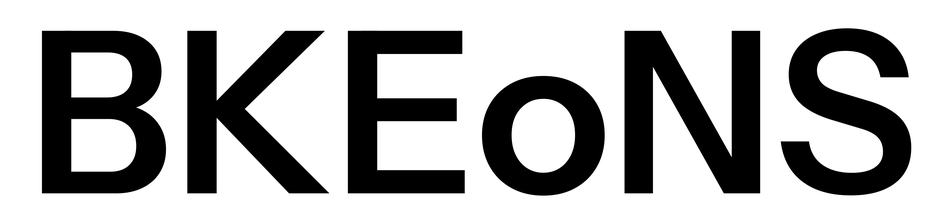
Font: InstrumentSans_SemiBold